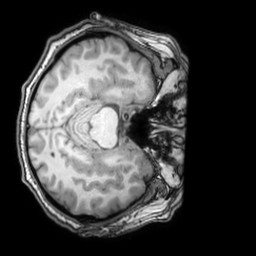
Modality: T1w
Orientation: axial
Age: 48
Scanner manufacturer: philips
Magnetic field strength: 3 T
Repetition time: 0.007 s
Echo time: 0.003501 s